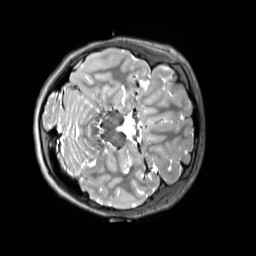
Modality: T2w
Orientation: axial
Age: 11
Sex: female
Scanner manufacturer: siemens
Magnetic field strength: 3 T
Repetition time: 3.2 s
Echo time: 0.408 s